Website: crate-barrel
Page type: customer-info-address
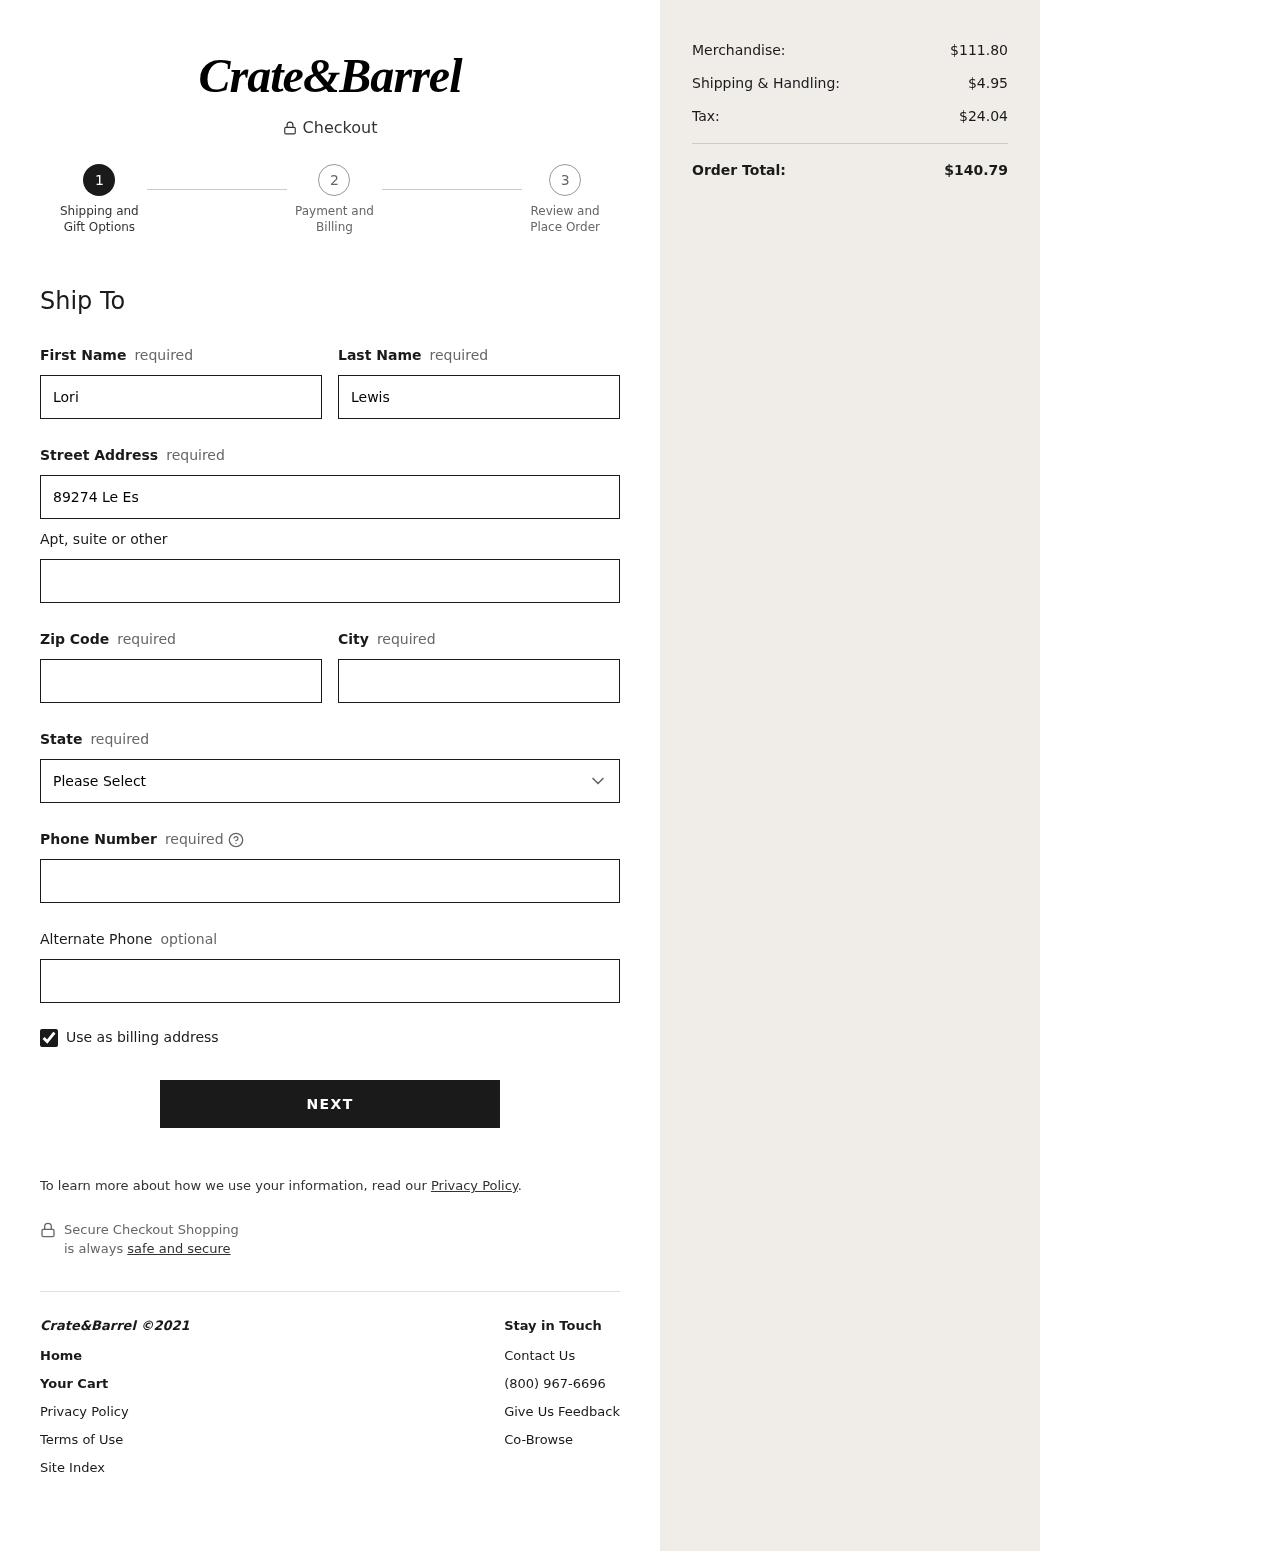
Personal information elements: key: PII_STATE
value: Kentucky
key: PII_FIRSTNAME
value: Lori
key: PII_LASTNAME
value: Lewis
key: PII_STREET
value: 89274 Le Estate
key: PII_POSTCODE
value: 67933
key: PII_CITY
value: Fernandezberg
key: PII_PHONE
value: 6286499133
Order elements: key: ORDER_SUBTOTAL
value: $111.80
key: ORDER_SHIPPING_COST
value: $4.95
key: ORDER_TAX
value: $24.04
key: ORDER_TOTAL
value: $140.79